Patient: sex M, age 55
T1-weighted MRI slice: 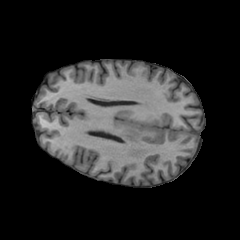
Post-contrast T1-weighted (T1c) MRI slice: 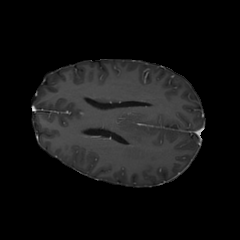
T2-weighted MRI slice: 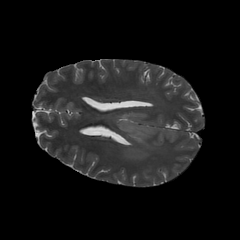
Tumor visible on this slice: yes
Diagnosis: Astrocytoma, IDH-wildtype
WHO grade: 2